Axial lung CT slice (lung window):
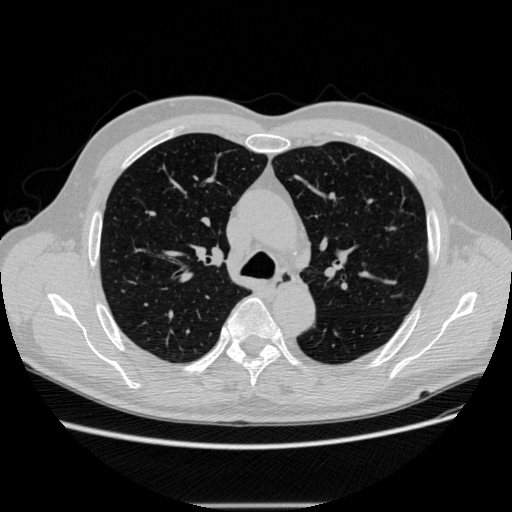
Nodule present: no